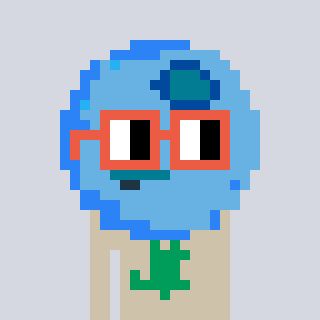
a pixel art character with square orange glasses, a blueberry-shaped head and a bege-colored body on a cool background